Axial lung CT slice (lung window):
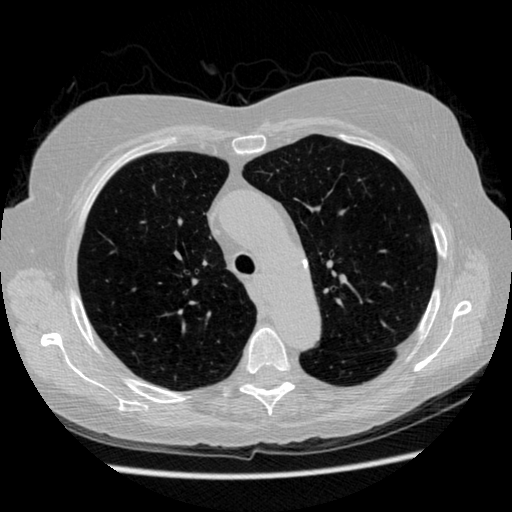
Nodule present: no